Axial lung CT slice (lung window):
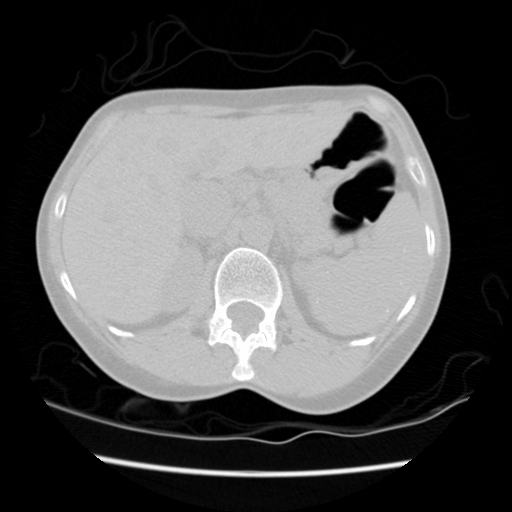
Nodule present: no